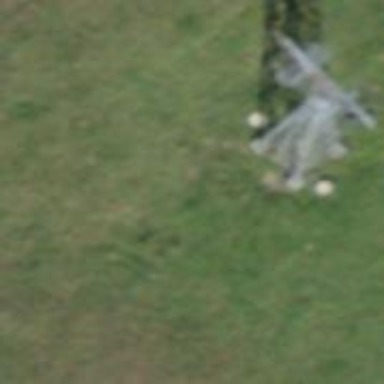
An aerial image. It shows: Pylon used for aerialway.